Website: ulta-beauty
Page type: delivery-shipping
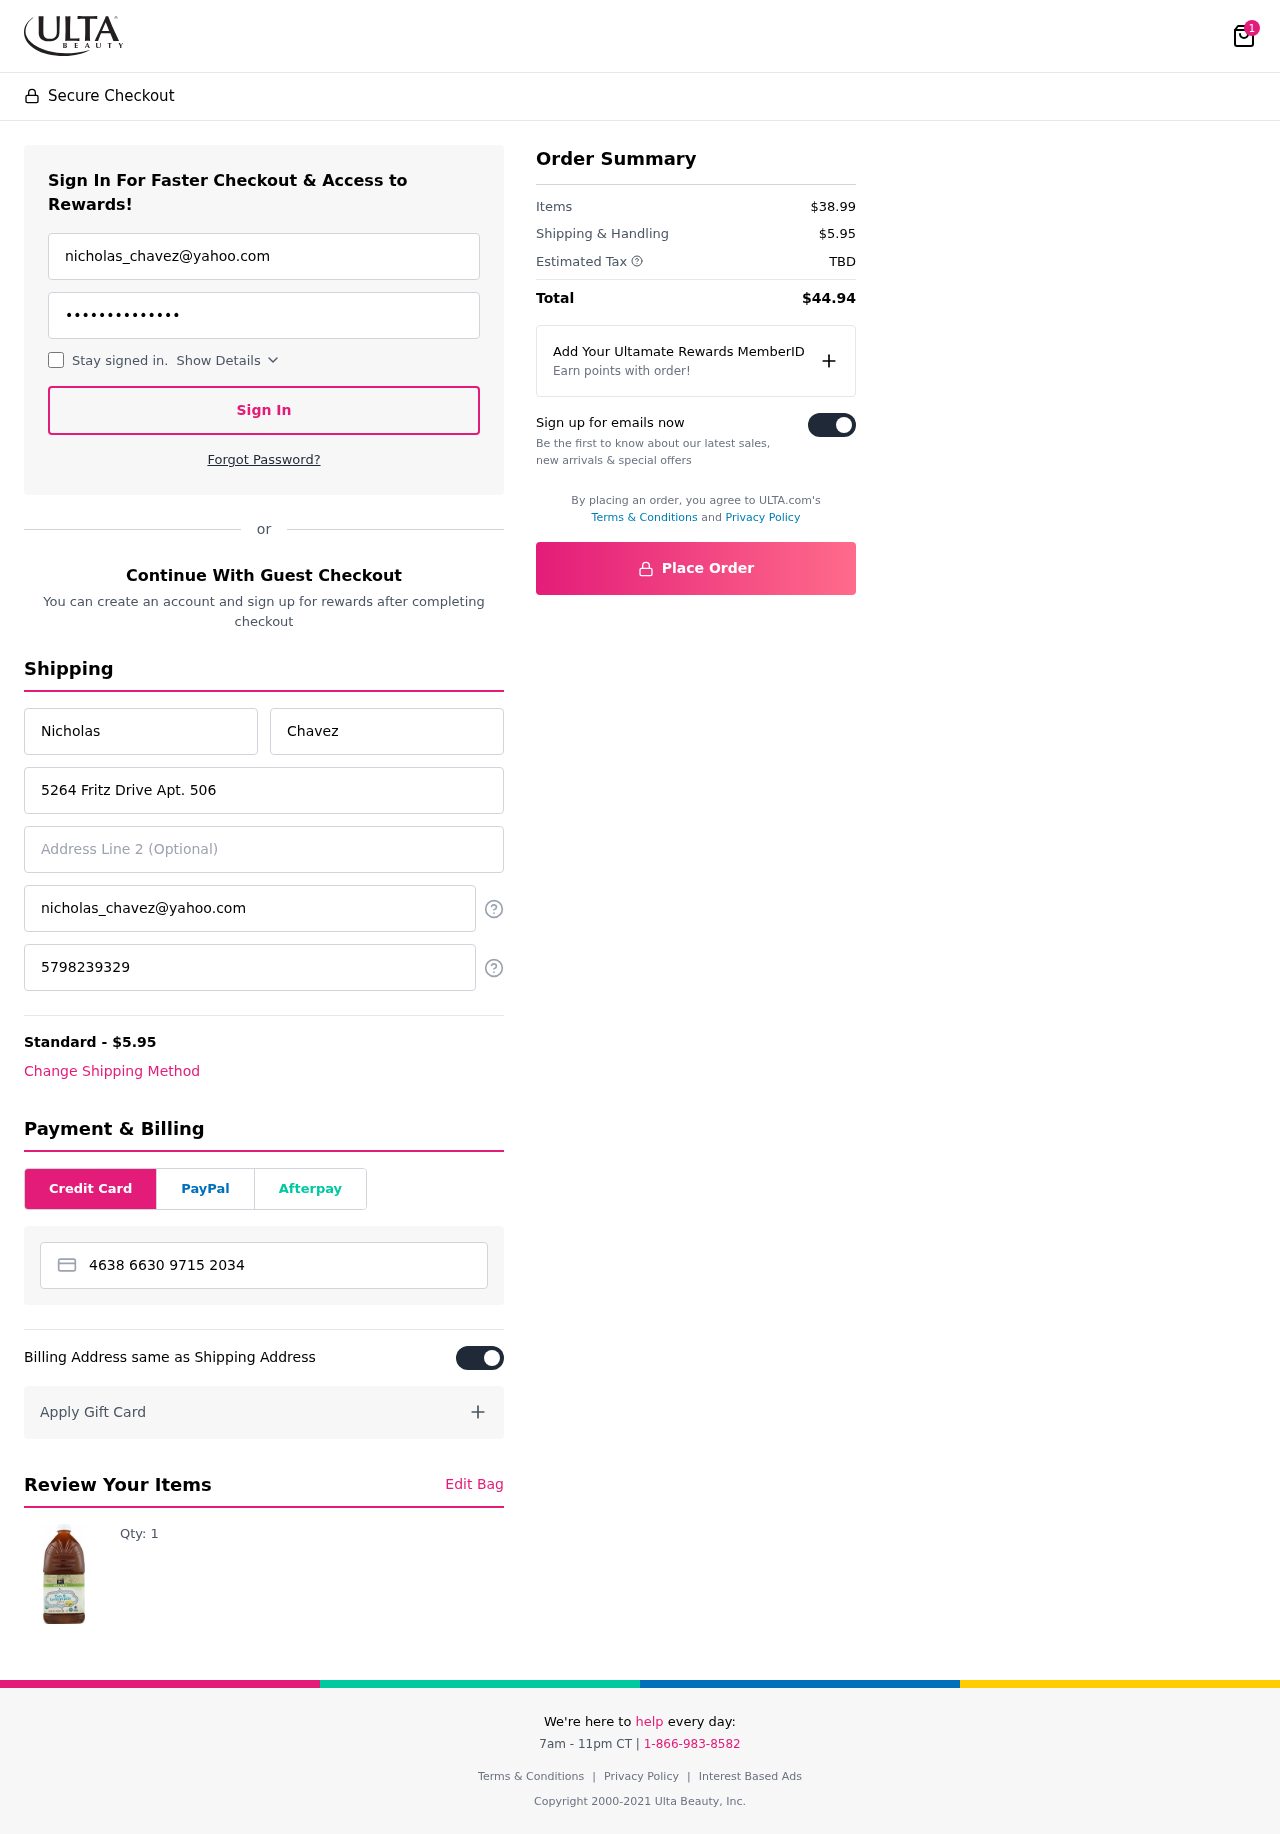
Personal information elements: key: PII_CARD_NUMBER
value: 4638 6630 9715 2034
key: PII_EMAIL
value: nicholas_chavez@yahoo.com
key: PII_EMAIL2
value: nicholas_chavez@yahoo.com
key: PII_FIRSTNAME
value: Nicholas
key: PII_LASTNAME
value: Chavez
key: PII_PHONE
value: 5798239329
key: PII_STREET
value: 5264 Fritz Drive Apt. 506
Product elements: key: PRODUCT1_QUANTITY
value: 1
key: PRODUCT1
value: Qty: 1
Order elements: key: ORDER_NUM_ITEMS
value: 1
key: ORDER_SHIPPING_COST
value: $5.95
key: ORDER_SUBTOTAL
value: $38.99
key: ORDER_TAX
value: TBD
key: ORDER_TOTAL
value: $44.94